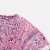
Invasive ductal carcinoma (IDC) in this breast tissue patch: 1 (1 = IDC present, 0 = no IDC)